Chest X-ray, PA view. Patient: 36 years old, sex F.
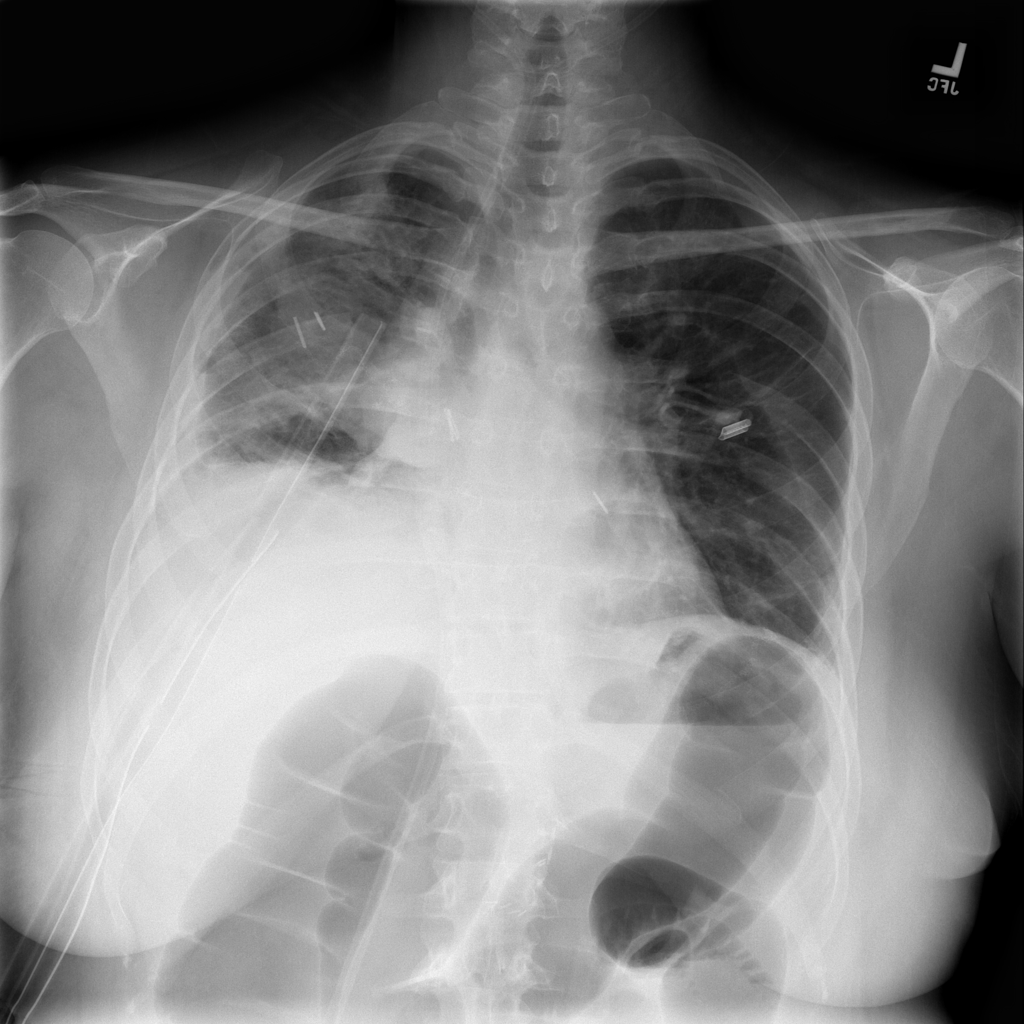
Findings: Atelectasis, Effusion, Infiltration, Pneumothorax